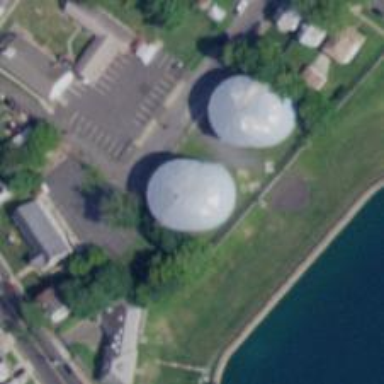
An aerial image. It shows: Storage tank that is man-made.